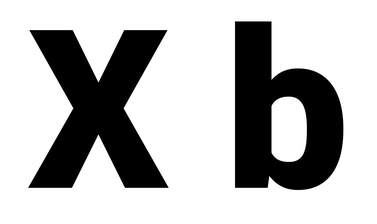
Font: Roboto_Black